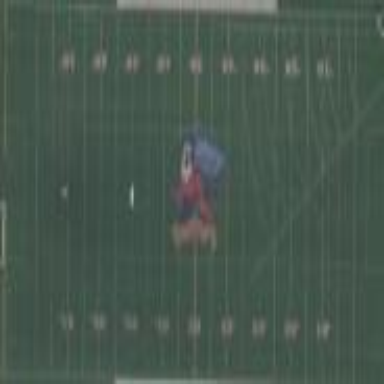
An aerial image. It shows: American football pitch for leisure and sport activities.